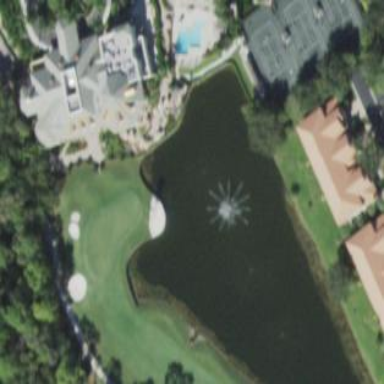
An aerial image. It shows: Scenic view of water hazard on golf course. The natural water feature adds beauty to the landscape.